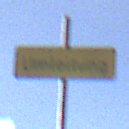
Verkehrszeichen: Umleitungsankuendigung
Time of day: SunriseSunset
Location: Outdoor (Nature)
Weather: PartlyCloudy
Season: NotSpecified
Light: Natural